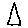
Label: triangle